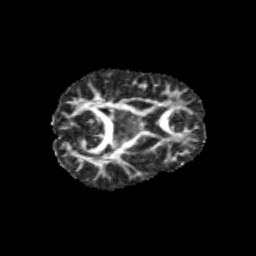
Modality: FA
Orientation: axial
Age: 11
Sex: male
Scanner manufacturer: siemens
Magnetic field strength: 3 T
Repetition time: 3.8 s
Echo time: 0.07 s